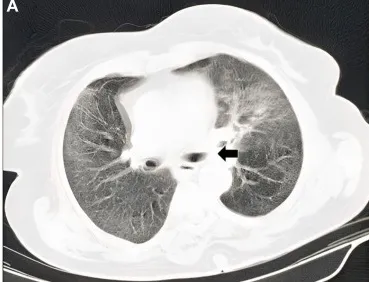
(A,B) On the second admission CT scan, there were diffused bilateral ground glass opacities, predominantly in the upper zone along with increased haziness. The narrowing of the orifice of the left upper lobe (leftward arrow) and the air-bronchogram which was behind it were also observed in the left lung.
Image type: radiology (ct)